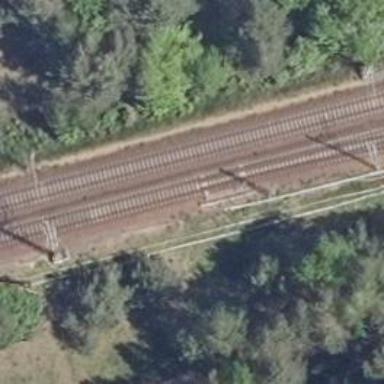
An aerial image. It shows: Railway track with contact lines for electrification.